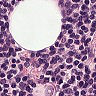
Metastatic tissue present: no